【题型】证明题　【知识点】立体几何　【难度】medium
如图，点
$D$是以$AB$为直径的半圆上的动点，已知$AB = BC = 3$，且$BC \perp$平面$ABD$
。

(1) 证明：平面
$BCD \perp$平面$ACD$
；

(2) 若点
$E$满足$\overrightarrow{CE} = 2\overrightarrow{EA}$，当三棱锥$C-ABD$的体积取得最大值时，求平面$BED$与平面$AEB$
所成的锐二面角的余弦值。
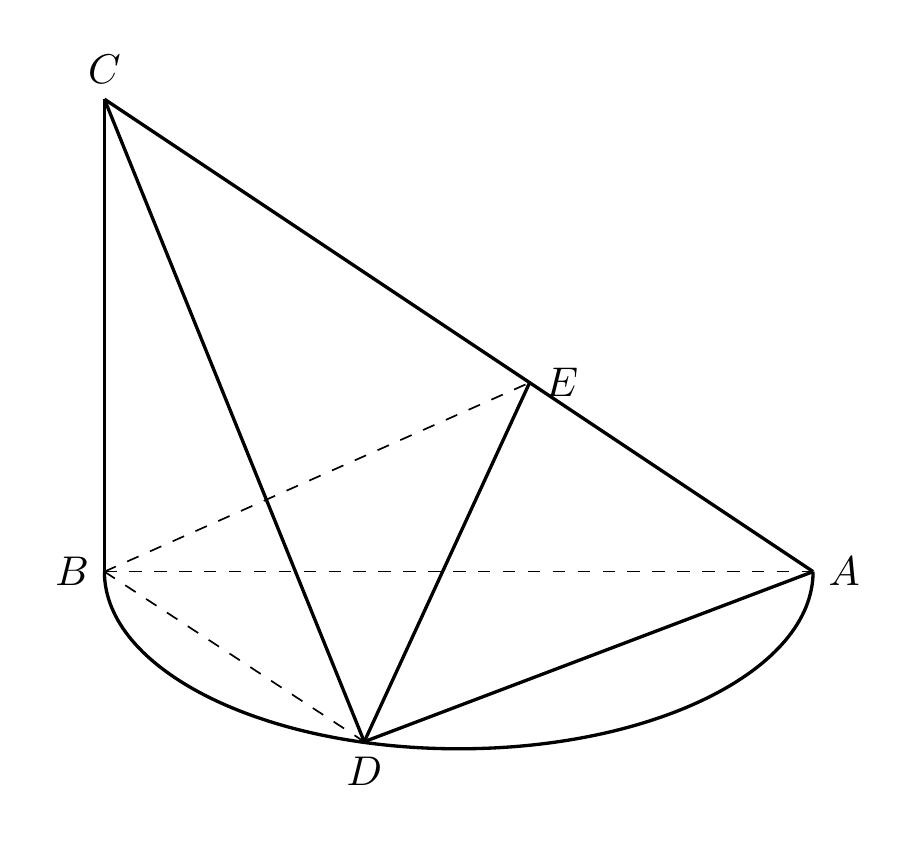
【解答】
\textbf{【解析】} (1) 证明：因为$BC \perp$平面$ABD$，$AD \subset$平面$ABD$，所以$BC \perp AD$
，
因为
$AB$为半圆的直径，所以$AD \perp BD$
，

因为
$BC \cap BD = B$，$BC, BD \subset$平面$BCD$，所以$AD \perp$平面$BCD$
，

因为
$AD \subset$平面$ACD$，所以平面$BCD \perp$平面$ACD$
。

---

(2) 方法1：
\[
V_{C-ABD} =
\frac{1}{6}AD \cdot BD \cdot 3 \le \frac{1}{4}(AD^2 + BD^2) = \frac
{9}{4},
\]
当且仅当
$AD = BD$
时等号成立。

设圆心为
$O$，连接$OD$，在平面$ABD$上过$O$作$OF \perp BE$
，
连接
$DF$，在平面$ABE$上过$E$作$EG \perp AB$
，如图所示。

因为
$AO = BO$，$AD = BD$，所以$DO \perp AB$
，
因为
$BC \perp$平面$ABD$，$BC \subset$平面$ABC$，所以平面$ABC \perp$平面$ABD$
，
因为
$DO \subset$平面$ABD$，平面$ABC \cap$平面$ABD = AB$，所以$DO \perp$平面$ABC$，$BE \subset$平面$ABC$
，
则
$DO \perp BE$，$OF$，$DO \cap OF = O$，$DO, OF \subset$平面$DOF$，所以$BE \perp$平面$DOF$，而$DF \subset$平面$DOF$
，
于是
$BE \perp DF$，所以$\angle DFO$为平面$BED$与平面$AEB$
的夹角。

在平面
$ABC$上，$EG \parallel BC$，有$\frac{EG}{BC} = \frac{AE}{AC} = \frac{AG}{AB}$，得$EG = AG = 1$，$BG = 2$
，

$\triangle BOF \sim \triangle BEG$，有$\frac{OF}{EG} = \frac{BO}{BE}$，得$OF = \frac{3\sqrt{5}}{10}$
，

则
$\tan\angle DFO = \frac{DO}{OF} = \sqrt{5}$，$\cos\angle DFO = \frac{\sqrt{6}}{6}$
，

平面
$BED$与平面$AEB$所成锐角的余弦值为$\frac{\sqrt{6}}{6}$
。

---

方法2：
据（1）知，
$BC \perp$面$ABD$
，
\[
V_{C-ABD} =
\frac{1}{3}BC \cdot S_{\triangle ABD} = \frac{1}{2}BD \cdot AD \le \frac{1}{4}(BD^2 + AD^2) = \frac{1}{4}AB^2 = \frac
{9}{4},
\]
当
$BD = AD$时，$V_{C-ABD}$
达到最大。

过点
$D$作$DO \perp AB$于$O$，建立以$O$为原点，$OD$为$x$轴，$OA$为$y$
轴，
过
$O$点垂直于平面$ABD$的方向为$z$轴。设平面$BED$与平面$AEB$的法向量分别为$\vec{n_1}$，$\vec{n_2}$
。

则点
$B\left(0,-\frac{3}{2},0\right)$，$A\left(0,\frac{3}{2},0\right)$，$D\left(\frac{3}{2},0,0\right)$，$E\left(0,\frac{1}{2},1\right)$，$C\left(0,-\frac{3}{2},3\right)$
，

$\therefore \overrightarrow{BD} = \left(\frac{3}{2},\frac{3}{2},0\right)$，$\overrightarrow{BE} = (0,2,1)$
；则
\[
\begin
{cases}
\overrightarrow{BD} \cdot \vec{n_1} = 0 \\
\overrightarrow{BE} \cdot \vec
{n_1} = 0
\end{cases} \implies
\begin
{cases}
x + y = 0
\\
2y + z = 0
\end
{cases};
\]
令
$x = 1$，可得$\vec{n_1} = (1,-1,2)$；因为平面$AEB$的法向量为$\vec{n_2} = (1,0,0)$
，

\[
\cos\theta = \frac{|\vec{n_1} \cdot \vec{n_2}|}{|\vec{n_1}| \cdot |\vec{n_2}|} = \frac{\sqrt
{6}}{6},
\]
则平面
$BED$与平面$AEB$夹角的余弦值为$\frac{\sqrt{6}}{6}$
。

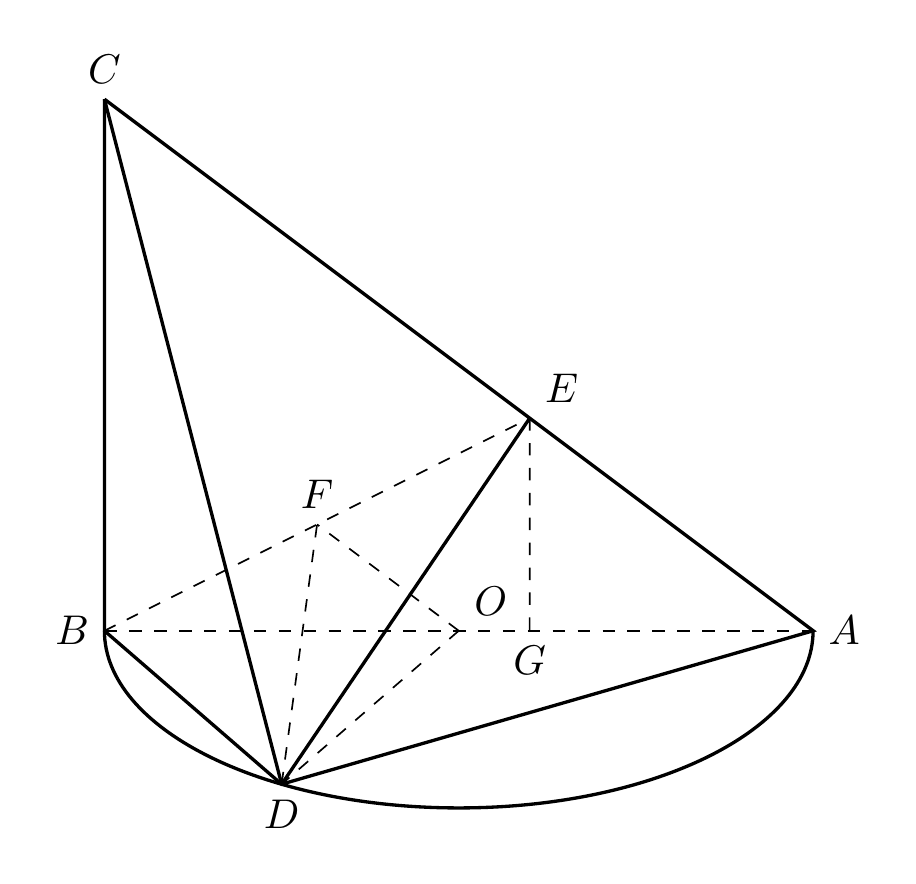
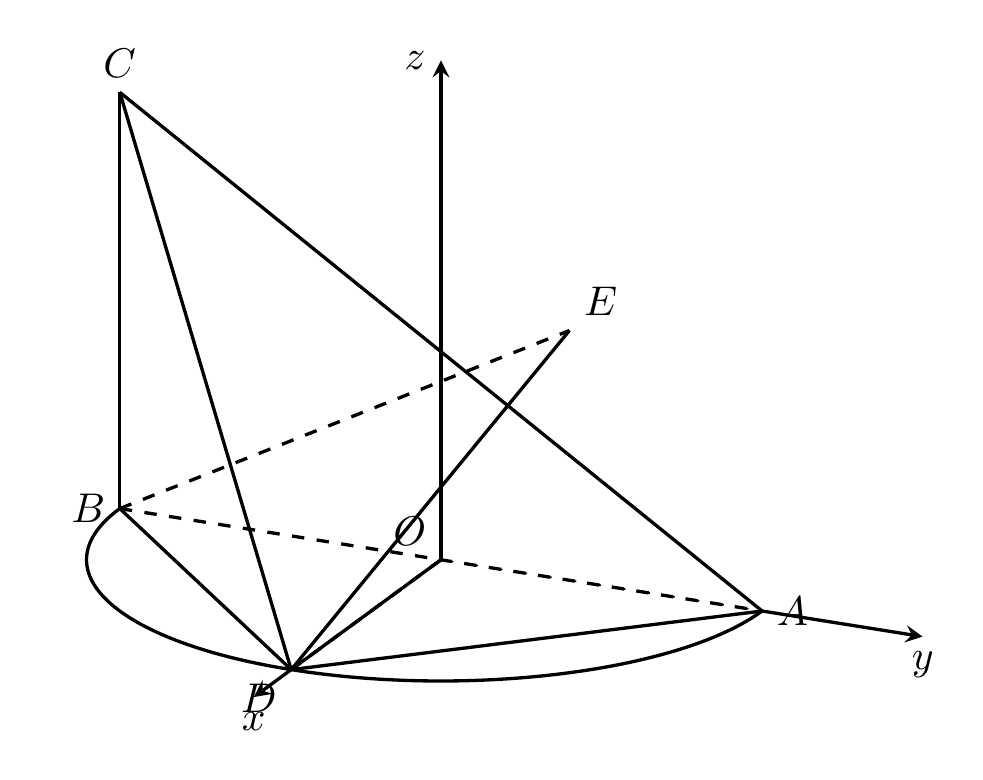